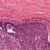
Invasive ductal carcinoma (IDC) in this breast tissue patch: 0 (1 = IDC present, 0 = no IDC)